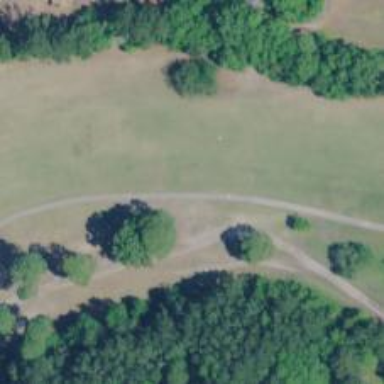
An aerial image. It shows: Path for both roads and golfers.